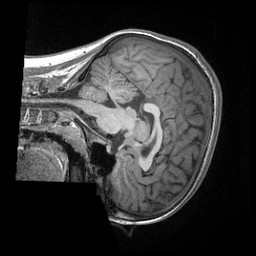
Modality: T1w
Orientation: sagittal
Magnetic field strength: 3 T